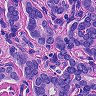
Metastatic tissue present: yes